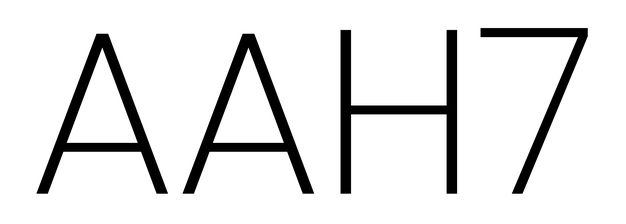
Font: Poppins-ExtraLight